Question: Really simple question, how do I force a link to appear inline with a h2 heading?
I have the following code : <URL> and I'd just like the 'Back to top' link to appear inline with the 'Social Media' heading but everything I try doesn't seem to work. Even the use of spans.
Any help would be greatly appreciated.
'''
jme1988
'''
N.B. Just to be clear, this is the effect I am after:

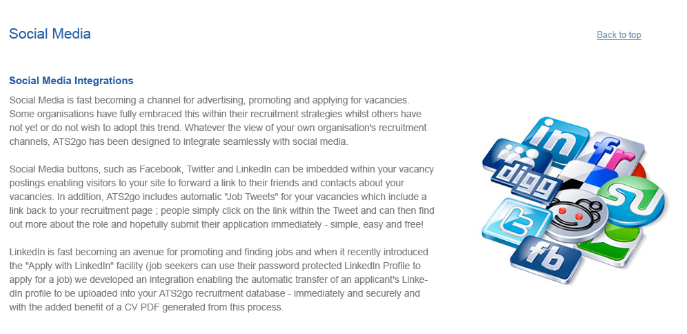
Answer: Apply the following styles:
'''
.page_title{
font-size:18px;
font-family: Arial,Helvetica,sans-serif;
font-weight:400;
padding-left:16PX;
/*color:#053452; Dark Blue*/
color: #729ABD;
float:left; //Added float
}
.b2t_link{
float: right;
margin-left: 794px; //Reduced margin by width of page-title
font-family: 'FamiliarProBold',Arial,Helvetica,sans-serif;
font-size: 11px;
color: #729ABD;
}
.two_col_textAndImage_text{
width: 720px;
font-size: 11px;
display: block;
float: left;
padding-left: 5px;
padding-right: 5px;
padding-top: 10px;
min-height: 300px;
}
#main-content{
clear:both;
}
'''
Then in the html wrap the image and text in a 'div' with id 'main-content'.
'''
<div id="main-content">
<div class="two_col_textAndImage_text">
<h2 class="item_title_no_image">Social Media Integrations</h2>
<p class="item_text_no_image">
Social Media is fast becoming a channel for advertising, promoting and applying for vacancies. Some organisations have fully embraced this within their recruitment strategies whilst others have not yet or do not wish to adopt this trend. Whatever the view of your own organisation's recruitment channels, ATS2go has been designed to integrate seamlessly with social media. <br/><br/>
Social Media buttons, such as Facebook, Twitter and LinkedIn can be embedded within you vacancy postings enabling visitors to your site to forward a link to their friends and contacts about your vacancies. In addition, ATS2go includes automative "Job Tweets" for your vacancies which include a link back to your recruitment page; people simply click on the link within the Tweet and can then find out more about the role and hopefully submit their application immediately - simple, easy and free! <br/><br/>
</p>
</div>
<div class="two_col_textAndImage_image">
<img / src="https://text-development.ats2go.com/img/content_images/social-media.jpg" width="250px"/>
</div>
</div>
'''
Example: <URL>